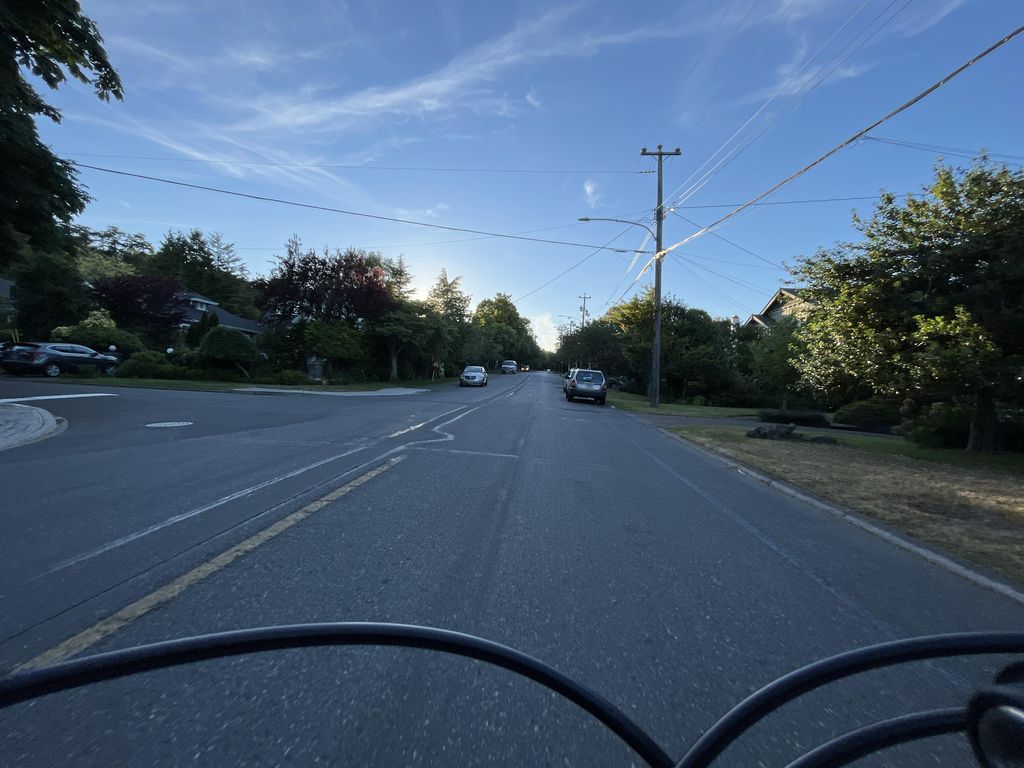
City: victoria